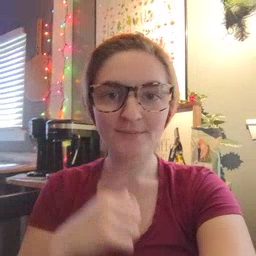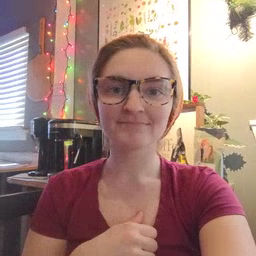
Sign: cowboy